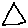
Label: triangle